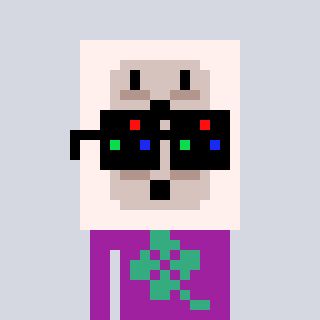
a pixel art character with square black sunglasses, a outlet-shaped head and a magenta-colored body on a cool background